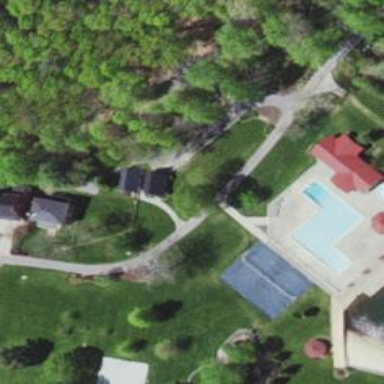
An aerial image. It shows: Park located in historic district.